Field crop: maize
Growth stage: 2
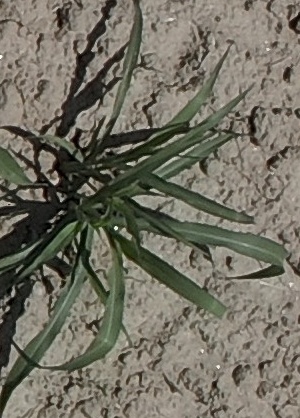
Species: sorghum